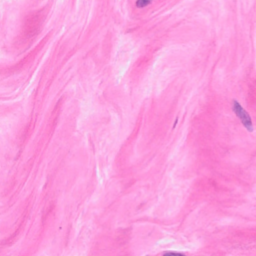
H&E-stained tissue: Breast